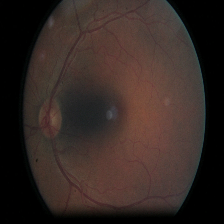
Diabetic retinopathy grade: Moderate